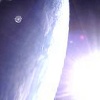
Label: sunburn